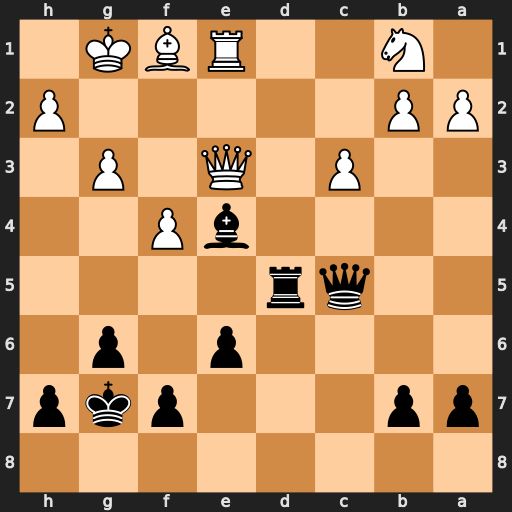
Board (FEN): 8/pp3pkp/4p1p1/2qr4/4bP2/2P1Q1P1/PP5P/1N2RBK1
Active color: b
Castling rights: -
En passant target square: -
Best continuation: Qxe3+ Rxe3 Bxb1